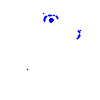
Particle: pion